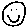
Label: smiley face